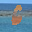
Label: 6